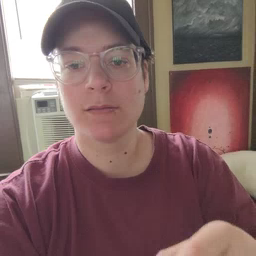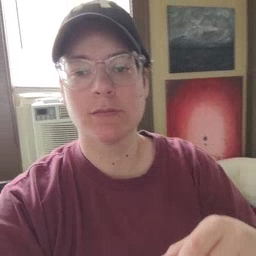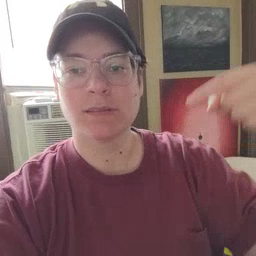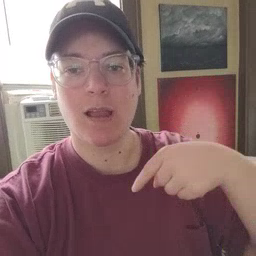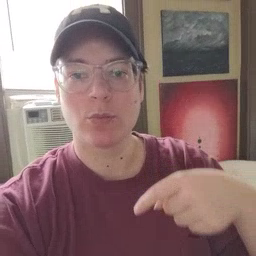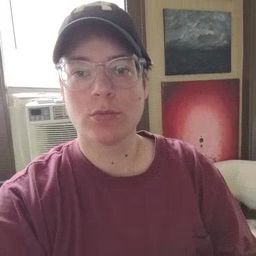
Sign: down